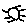
Label: sun